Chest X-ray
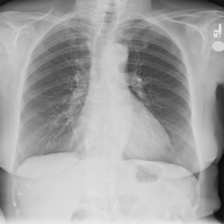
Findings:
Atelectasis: negative
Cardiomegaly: negative
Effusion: negative
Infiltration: negative
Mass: negative
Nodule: negative
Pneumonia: negative
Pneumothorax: negative
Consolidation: negative
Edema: negative
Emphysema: negative
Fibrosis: negative
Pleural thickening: negative
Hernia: negative